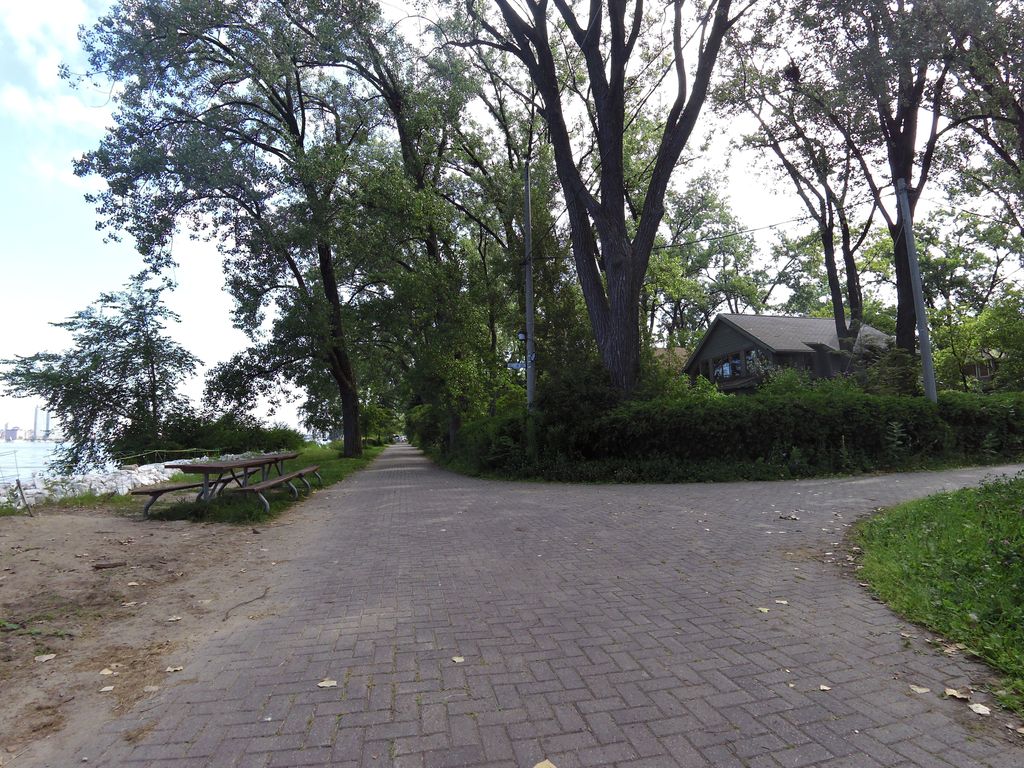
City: toronto